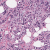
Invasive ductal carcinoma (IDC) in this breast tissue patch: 1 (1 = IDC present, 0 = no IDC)